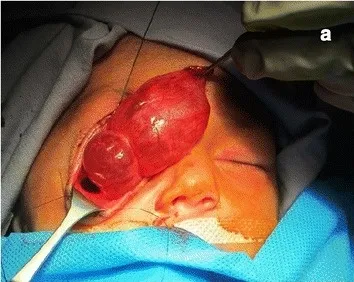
Excisional biopsy of the cyst on the 6th day. During the surgery.
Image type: medical_photograph (other_medical_photograph)